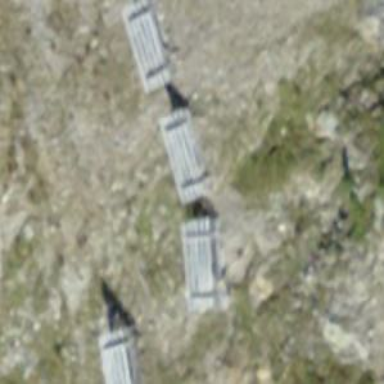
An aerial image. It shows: Snow fence that is man-made.